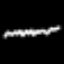
Label: squiggle